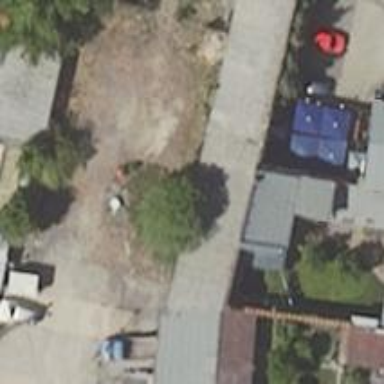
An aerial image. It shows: Shed.